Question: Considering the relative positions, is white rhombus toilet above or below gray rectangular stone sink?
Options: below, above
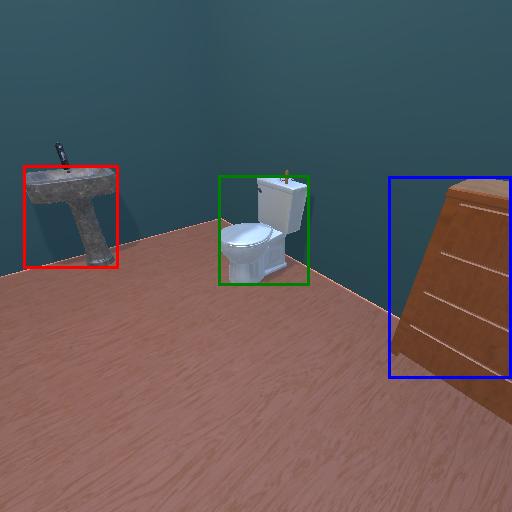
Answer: below